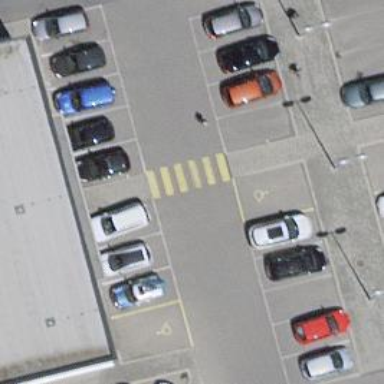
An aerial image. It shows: Asphalt parking aisle off service road.